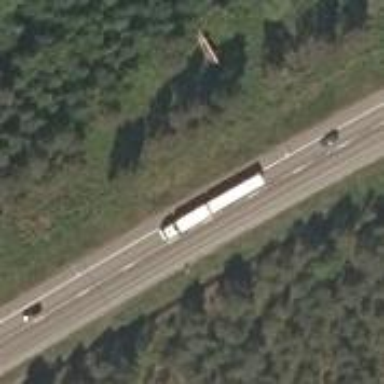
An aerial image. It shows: Asphalt trunk motorway.